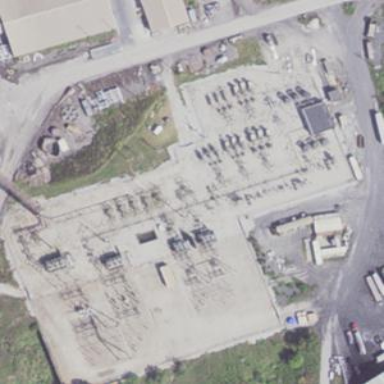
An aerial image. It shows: Industrial power substation.